Field crop: maize
Growth stage: 2
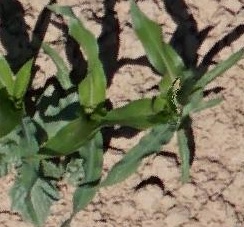
Species: maize